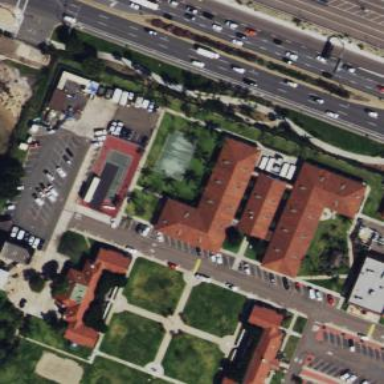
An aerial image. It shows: Building.